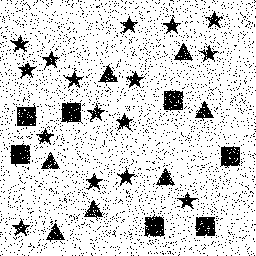
Squares: 7
Triangles: 7
Stars: 16
Total shapes: 30